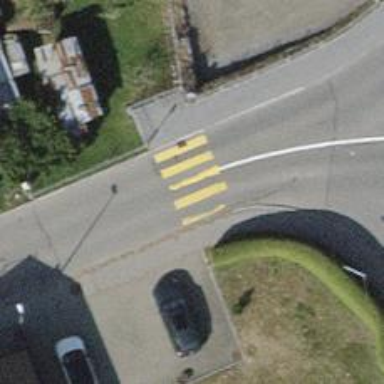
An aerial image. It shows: Tertiary road with asphalt surface.